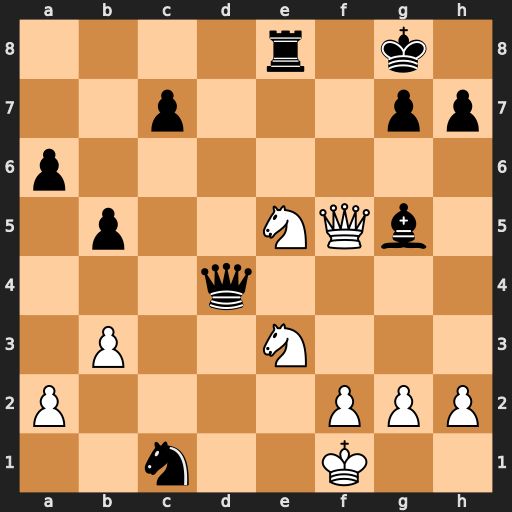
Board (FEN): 4r1k1/2p3pp/p7/1p2NQb1/3q4/1P2N3/P4PPP/2n2K2
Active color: w
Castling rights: -
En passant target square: -
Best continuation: Qf7+ Kh8 Qxe8#